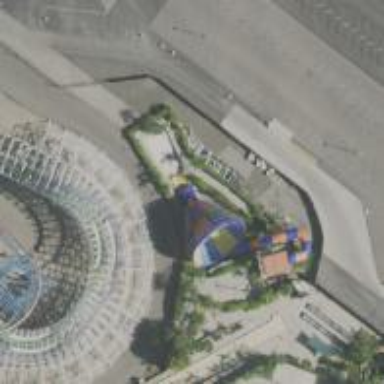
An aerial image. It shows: Water slide attraction.